Question: How I enable Guide Lines in Visual Studio Code with Flutter?

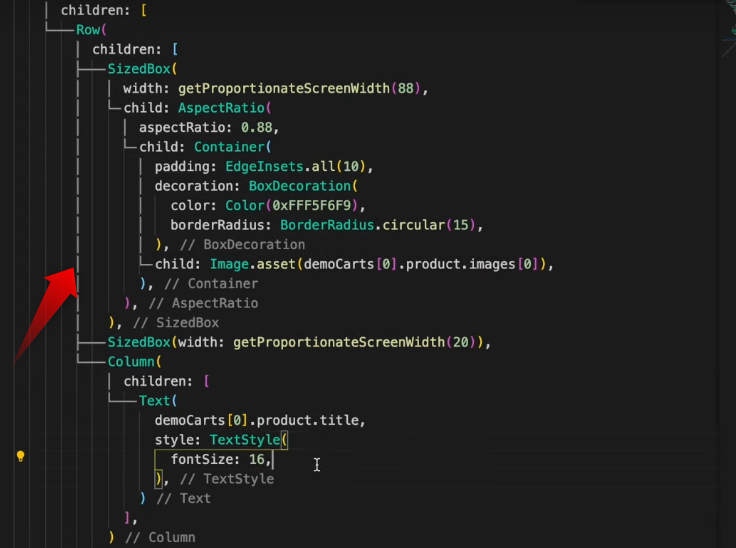
Answer: Go to 'settings.json':
'File -> Preferences -> Settings -> Extensions -> Scroll down and find "Edit in settings.json"'
and add:
'''
"dart.previewFlutterUiGuides": true,
"dart.previewFlutterUiGuidesCustomTracking": true,
'''